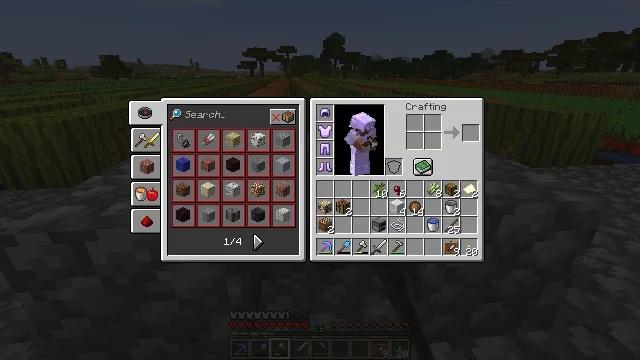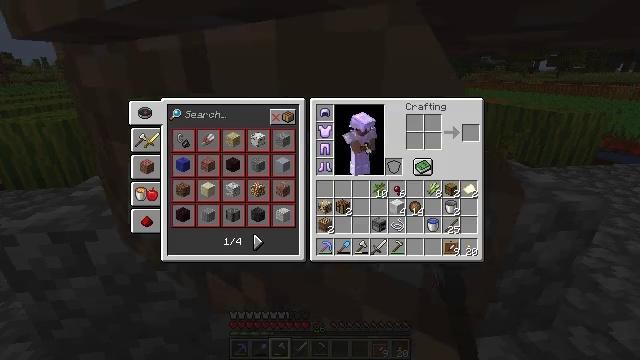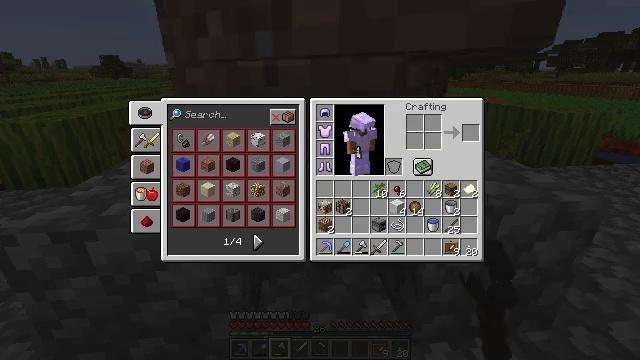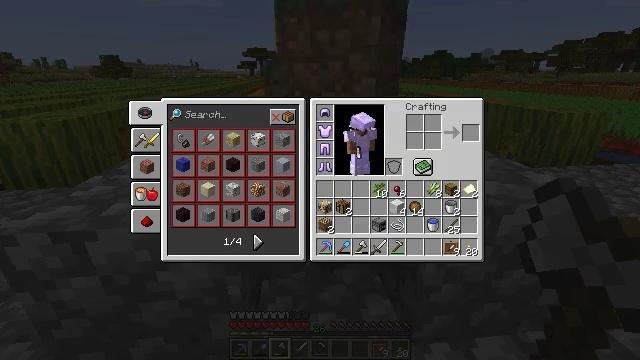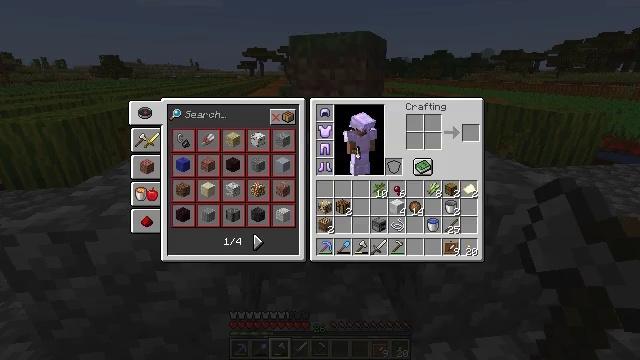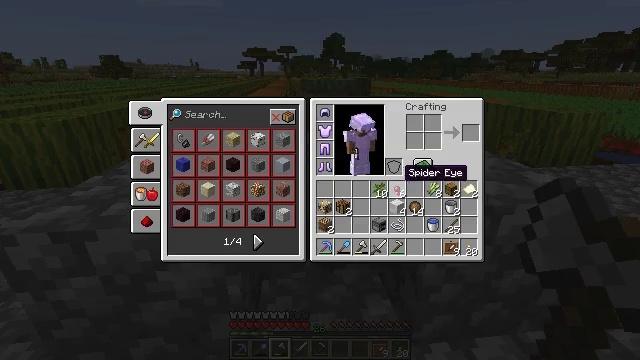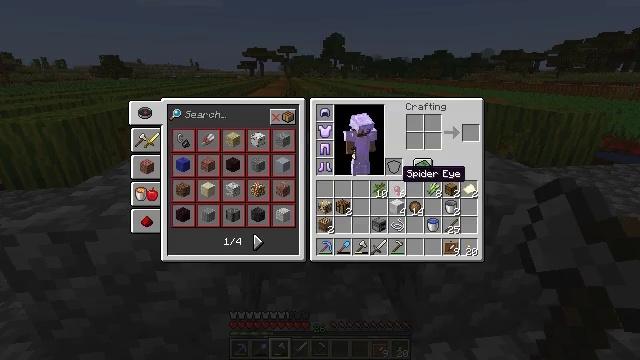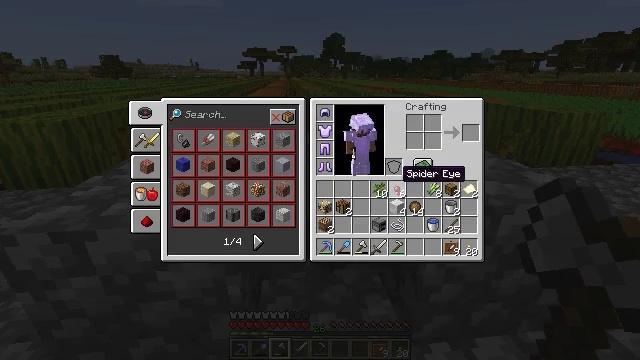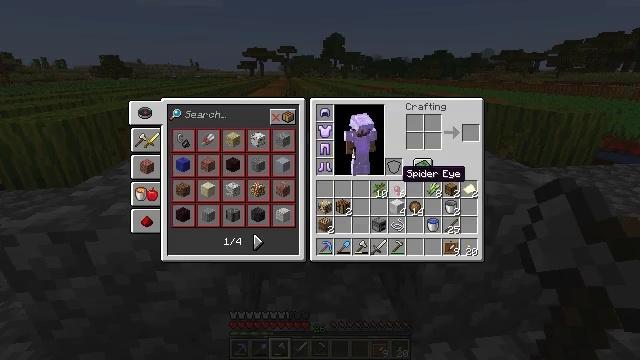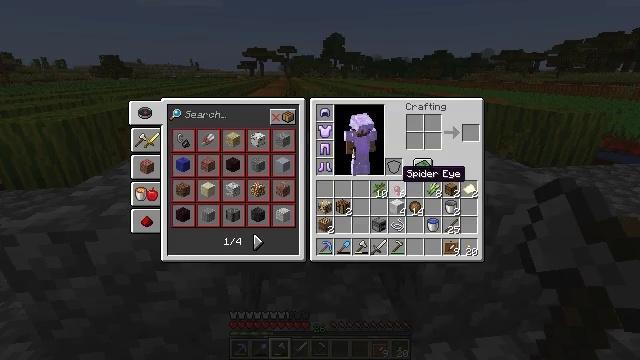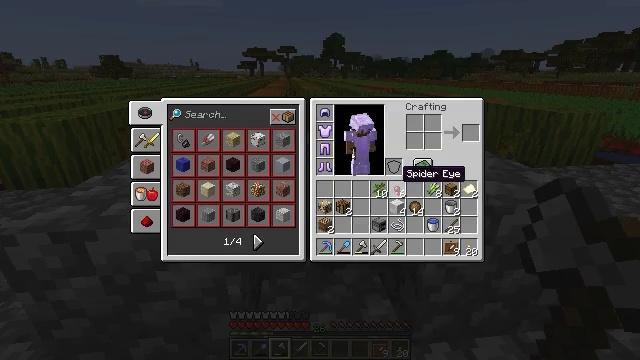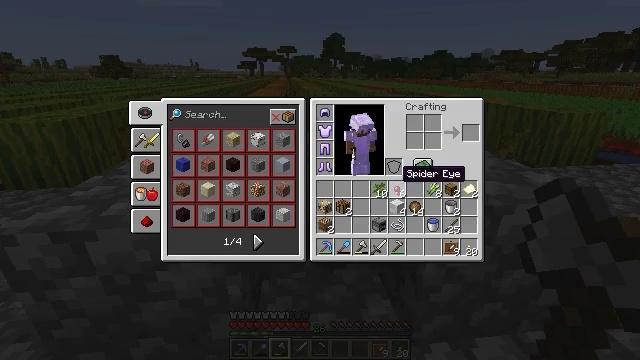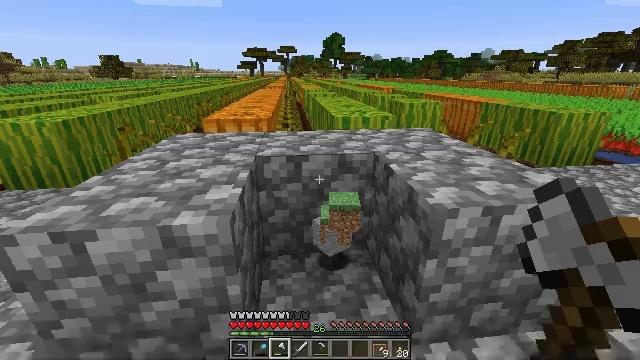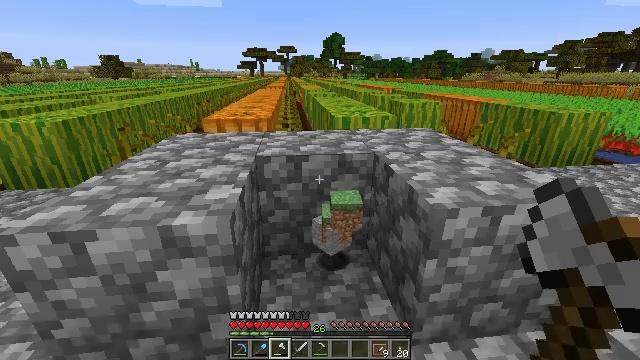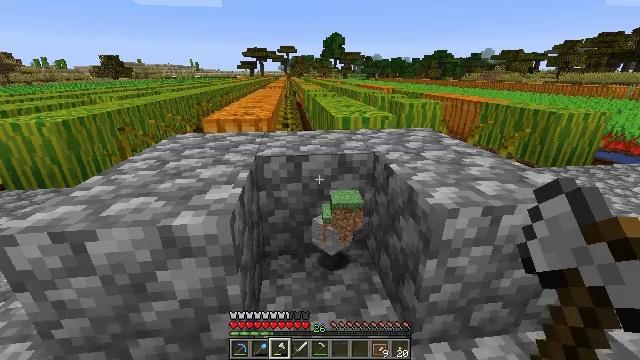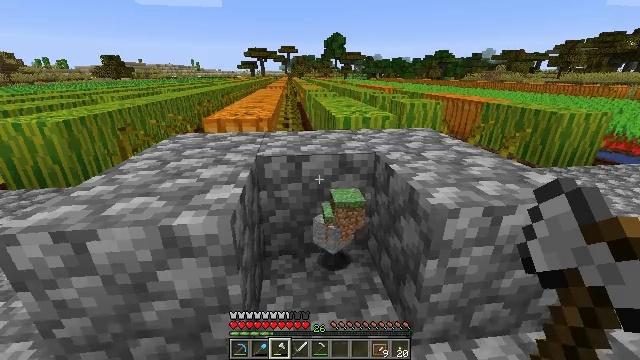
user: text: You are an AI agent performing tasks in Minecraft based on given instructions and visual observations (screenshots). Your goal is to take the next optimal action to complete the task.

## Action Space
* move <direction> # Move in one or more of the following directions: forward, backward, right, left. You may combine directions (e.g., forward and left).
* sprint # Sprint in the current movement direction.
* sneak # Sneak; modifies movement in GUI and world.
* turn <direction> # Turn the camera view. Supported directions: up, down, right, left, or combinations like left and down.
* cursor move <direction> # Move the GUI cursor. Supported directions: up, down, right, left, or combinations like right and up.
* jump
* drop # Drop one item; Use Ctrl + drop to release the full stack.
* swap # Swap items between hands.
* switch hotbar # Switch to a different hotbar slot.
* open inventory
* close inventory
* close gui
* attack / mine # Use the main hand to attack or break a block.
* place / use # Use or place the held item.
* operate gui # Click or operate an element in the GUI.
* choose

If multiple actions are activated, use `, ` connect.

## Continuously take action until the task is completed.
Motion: motion action
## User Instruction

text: Drop a crafting table.
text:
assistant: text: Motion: open gui
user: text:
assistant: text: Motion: cursor move left
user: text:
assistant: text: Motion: cursor move left
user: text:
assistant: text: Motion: cursor move left
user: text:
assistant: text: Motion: cursor move left
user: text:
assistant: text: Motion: no_op
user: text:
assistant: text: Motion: no_op
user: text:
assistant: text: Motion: no_op
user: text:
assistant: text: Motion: no_op
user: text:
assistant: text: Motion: no_op
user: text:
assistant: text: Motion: no_op
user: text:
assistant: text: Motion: no_op
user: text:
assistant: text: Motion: close gui
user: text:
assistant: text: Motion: no_op
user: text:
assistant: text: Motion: no_op
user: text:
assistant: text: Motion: turn right
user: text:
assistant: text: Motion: turn right and up
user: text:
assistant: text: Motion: move right, turn right and up
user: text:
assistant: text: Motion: move right, turn right and up
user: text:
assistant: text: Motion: move forward and move right
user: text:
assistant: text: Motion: move forward and move right
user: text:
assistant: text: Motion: move forward and move right, turn left
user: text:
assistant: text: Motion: move forward and move right
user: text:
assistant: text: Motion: move forward and move right
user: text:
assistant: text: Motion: move forward
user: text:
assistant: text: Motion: move forward
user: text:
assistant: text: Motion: move forward, sprint
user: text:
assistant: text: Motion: move forward, sprint
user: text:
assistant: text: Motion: move forward, sprint
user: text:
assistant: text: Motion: move forward, sprint